Question: I Have this code to get "'shortest path'" using Dijkstra
but I know a real problem involves sparse matrices (matrix populated primarily with zeros).
Is there a way to improve efficiency in this code?
If so what improvements?!
The graph is:

'''
using System;
namespace DijkstraAlgorithm
{
/*
* Dijkstra's algorithm, named after its discoverer, Dutch computer scientist Edsger Dijkstra,
* is a greedy algorithm that solves the single-source shortest path problem for a directed graph
* with non negative edge weights. For example, if the vertices (nodes) of the graph represent cities
* and edge weights represent driving distances between pairs of cities connected by a direct road,
* Dijkstra's algorithm can be used to find the shortest route between two cities. Also, this algorithm
* can be used for shortest path to destination in traffic network.
* Pseudocode
function Dijkstra(L[1..n, 1..n]) : array [2..n]
array D[2..n]
set C
C <- {2, 3, 4, 5, 6, ..., n}
for i <- 2 to n
D[i] <- L[1,i]
repeat n - 2 times
v <- C // minimum D[v] extract to C
v <- C - {v}
for each w in C do
D[w] <- min(D[w], D[v] + L[v,w])
return D
*/
class Dijkstra
{
private int rank = 0;
private int[,] L;
private int[] C;
public int[] D;
private int trank = 0;
public Dijkstra(int paramRank,int [,]paramArray)
{
L = new int[paramRank, paramRank];
C = new int[paramRank];
D = new int[paramRank];
rank = paramRank;
for (int i = 0; i < rank; i++)
{
for (int j = 0; j < rank; j++) {
L[i, j] = paramArray[i, j];
}
}
for (int i = 0; i < rank; i++)
{
C[i] = i;
}
C[0] = -1;
for (int i = 1; i < rank; i++)
D[i] = L[0, i];
}
public void DijkstraSolving()
{
int minValue = Int32.MaxValue;
int minNode = 0;
for (int i = 0; i < rank; i++)
{
if (C[i] == -1)
continue;
if (D[i] > 0 && D[i] < minValue)
{
minValue = D[i];
minNode = i;
}
}
C[minNode] = -1;
for (int i = 0; i < rank; i++)
{
if (L[minNode, i] < 0)
continue;
if (D[i] < 0) {
D[i] = minValue + L[minNode, i];
continue;
}
if ((D[minNode] + L[minNode, i]) < D[i])
D[i] = minValue+ L[minNode, i];
}
}
public void Run()
{
for (trank = 1; trank <rank; trank++)
{
DijkstraSolving();
Console.WriteLine("iteration" + trank);
for (int i = 0; i < rank; i++)
Console.Write(D[i] + " ");
Console.WriteLine("");
for (int i = 0; i < rank; i++)
Console.Write(C[i] + " ");
Console.WriteLine("");
}
}
static void Main(string[] args)
{
int[,] L ={
{-1, 5, -1, -1, -1, 3, -1, -1},
{ 5, -1, 2, -1, -1, -1, 3, -1},
{-1, 2, -1, 6, -1, -1, -1, 10},
{-1, -1, 6, -1, 3, -1, -1, -1},
{-1, -1, -1, 3, -1, 8, -1, 5},
{ 3, -1, -1, -1, 8, -1, 7, -1},
{-1, 3, -1, -1, -1, 7, -1, 2},
{-1, -1, 10, -1, 5, -1, 2, -1}
};
Dijkstra clss = new Dijkstra((int)Math.Sqrt(L.Length),L);
clss.Run();
Console.WriteLine("Solution is");
foreach (int i in clss.D)
{
Console.WriteLine(i);
}
Console.WriteLine("Press Enter for exit.");
Console.Read();
}
}
}
'''
In the code the matrix is an easy one, but if I have an sparse one...??
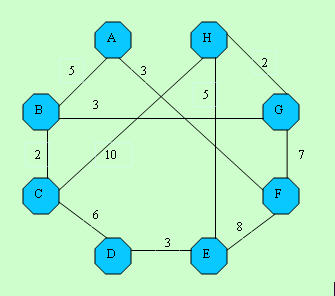
Answer: One possible improvement would be to stop using an array for the graph, and instead use a SparseMatrix class, which will result in better iteration over the matrix's entries.
You can probably find several libraries that provide SparseMatrix implementations:
1. http://www.extremeoptimization.com/QuickStart/SparseMatricesCS.aspx
2. http://sparsematrix.codeplex.com/
3. http://metanumerics.codeplex.com/
Another improvement might be to use multi-threads, but since each iteration of the Dijkstra algorithm is based on the previous iteration, that would have to be done extremely carefully.